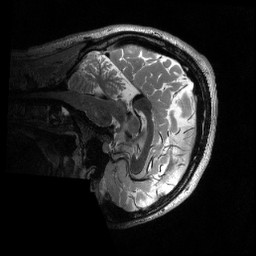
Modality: T2w
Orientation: sagittal
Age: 23
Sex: male
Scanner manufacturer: siemens
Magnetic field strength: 3 T
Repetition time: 3.2 s
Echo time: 0.566 s